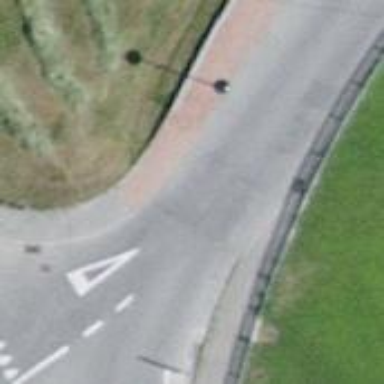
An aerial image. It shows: Zebra crossing on the road.